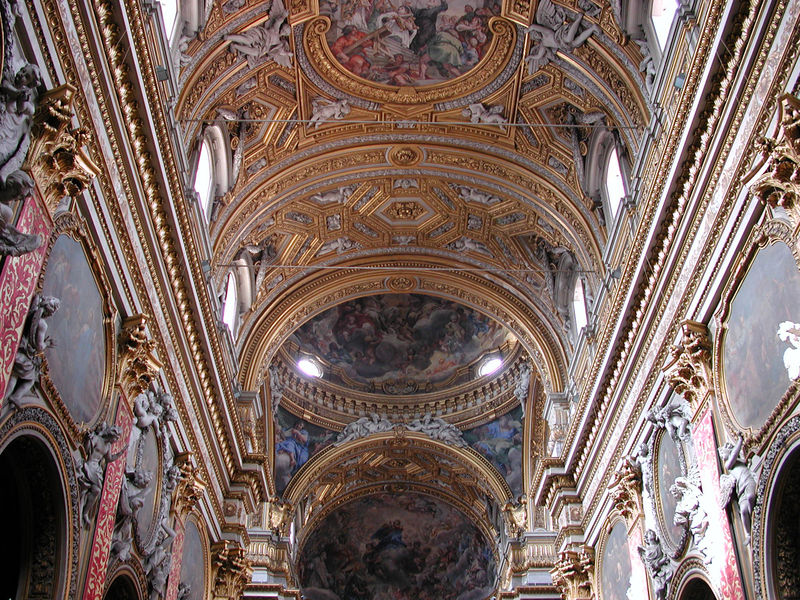
Titel: S. Maria in Vallicella und das Oratorium der Nerianer in Rom
Künstler: Martino d. Ä. Longhi
Standort: Rom, S. Maria in Vallicella (EU - I - Latium)
Schlagwörter: gemälde, rot, malerei, stein, kirche, gold, decke, relief, stuck, dom, üppig, deckengemälde, gips, putten